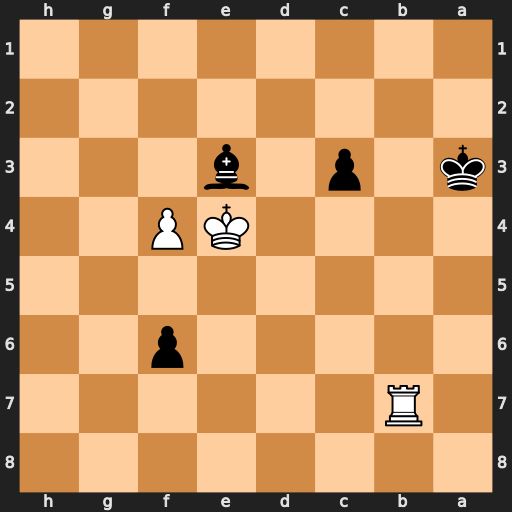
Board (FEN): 8/1R6/5p2/8/4KP2/k1p1b3/8/8
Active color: b
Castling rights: -
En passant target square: -
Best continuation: c2 Rc7 c1=Q Rxc1 Bxc1 Kf5 Bb2